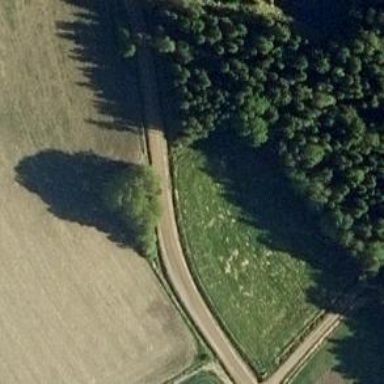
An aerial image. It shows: Tertiary road.